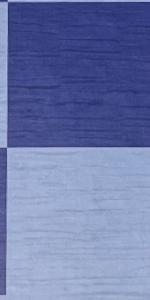
Label: Empty